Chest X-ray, PA view. Patient: 40 years old, sex F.
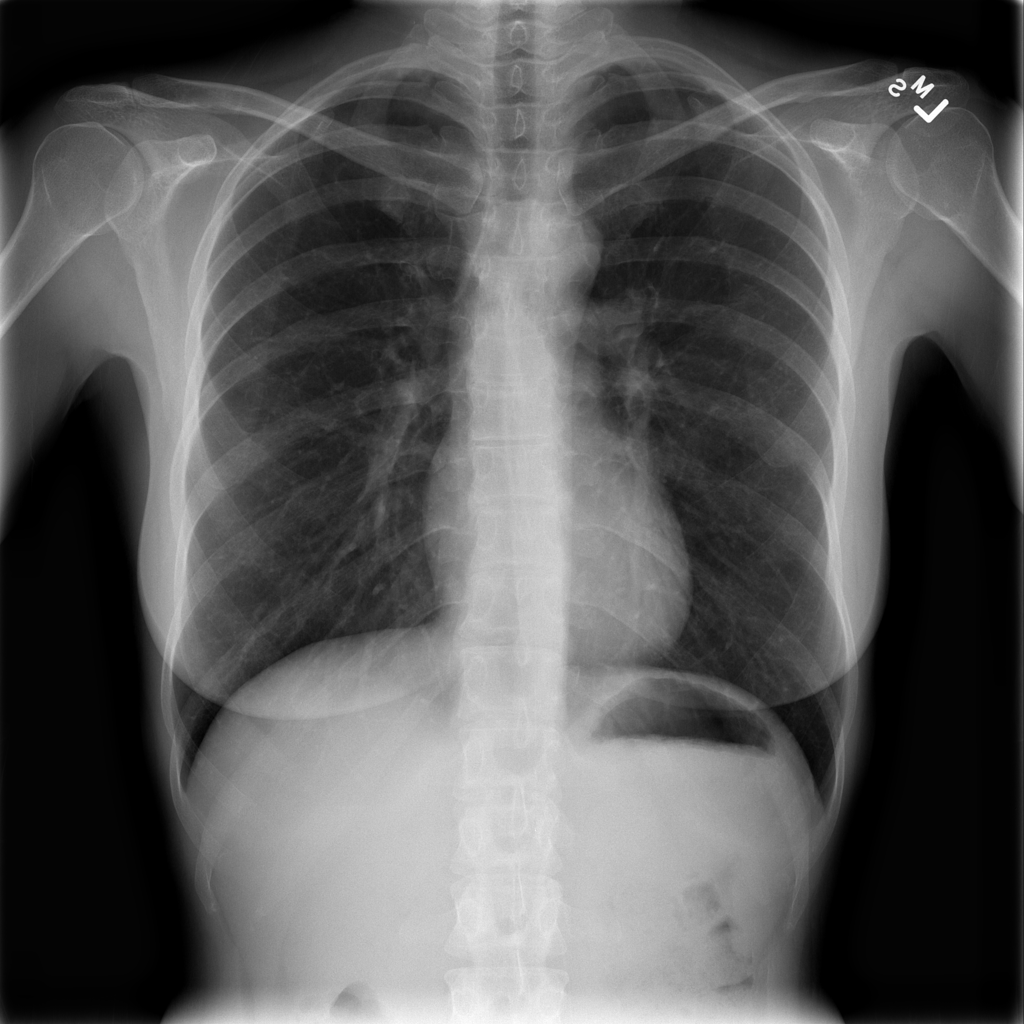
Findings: No Finding